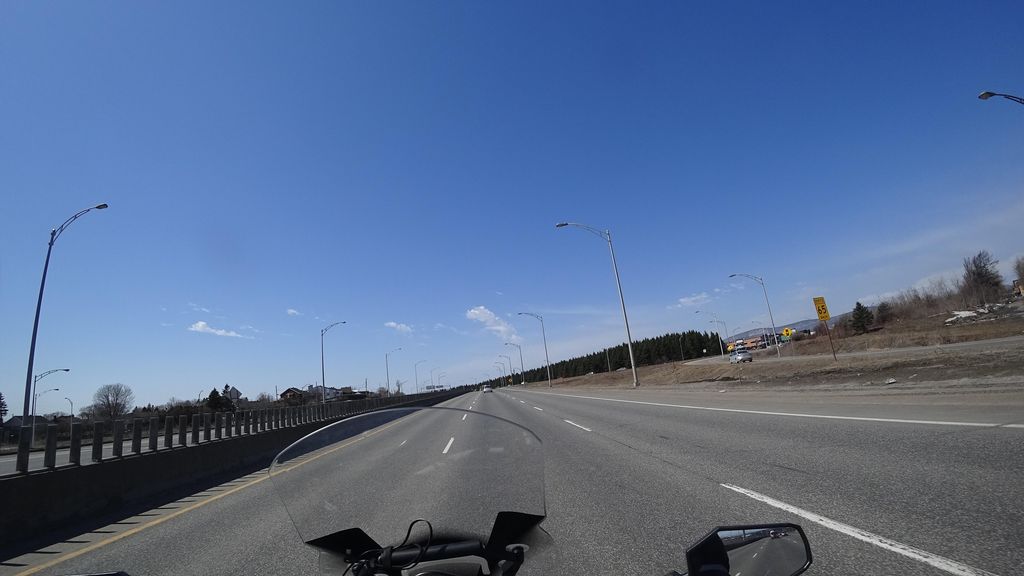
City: quebec_city